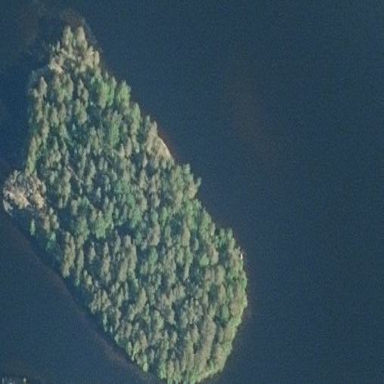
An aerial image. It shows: Island.